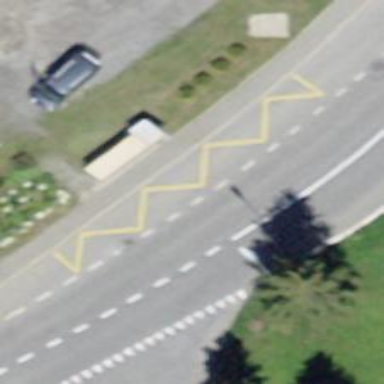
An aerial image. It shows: Bus stop with sheltered platform for public transport.